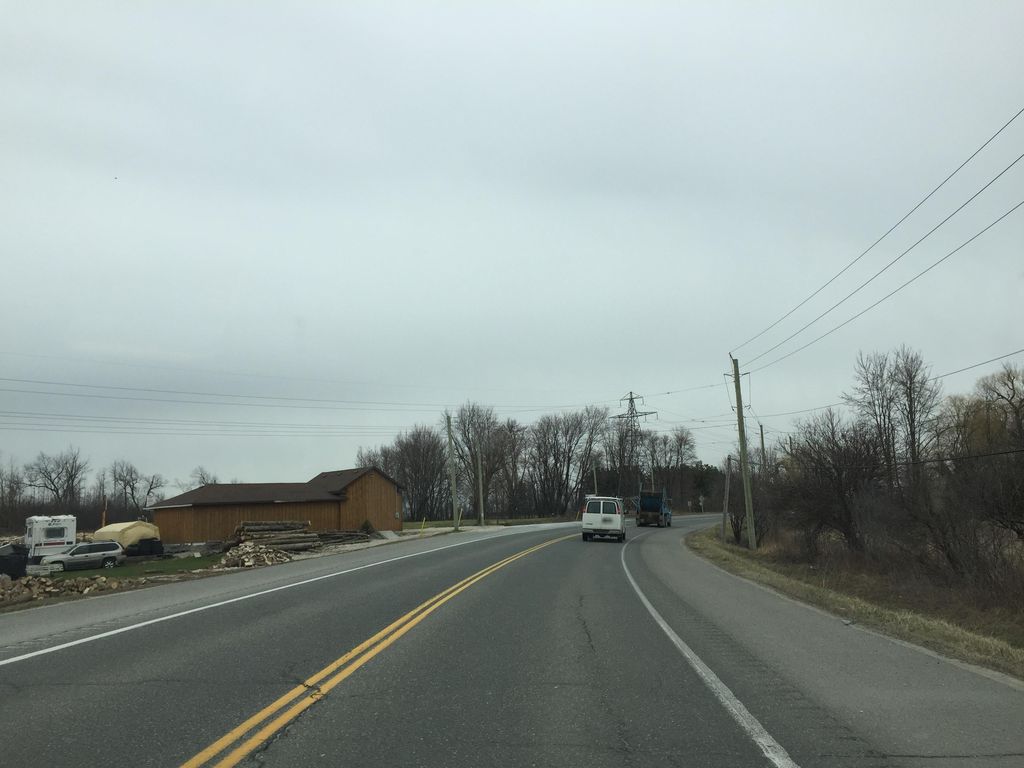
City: kitchener-waterloo